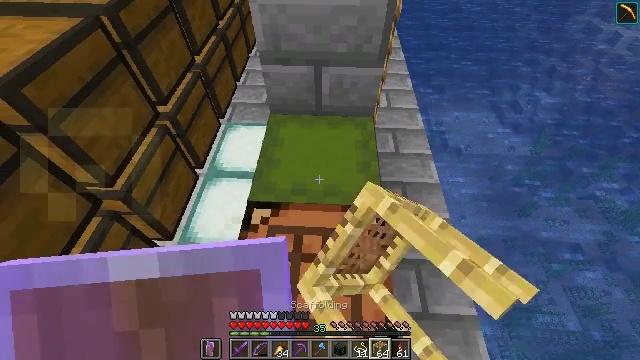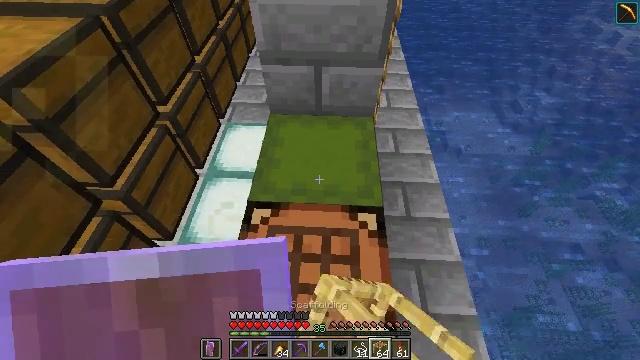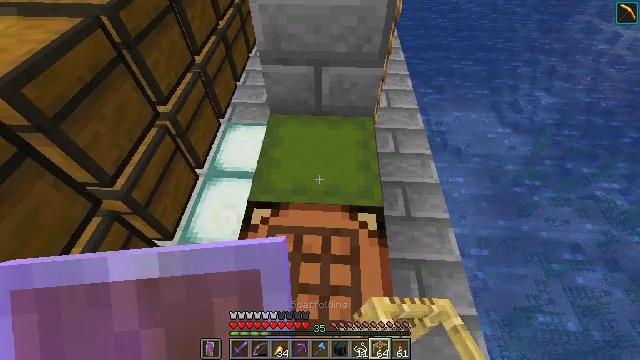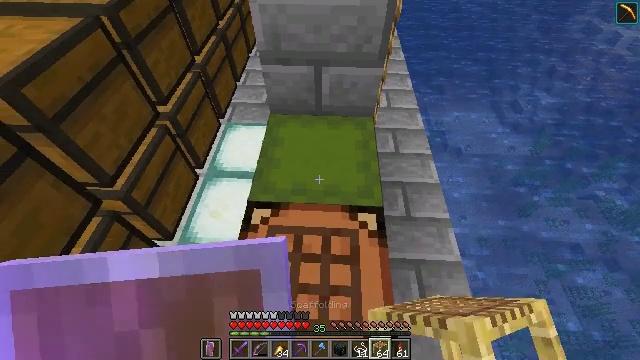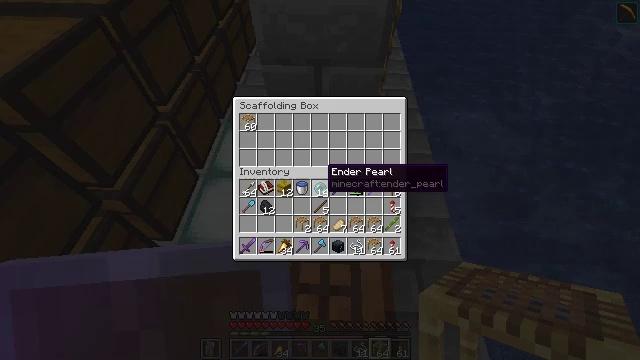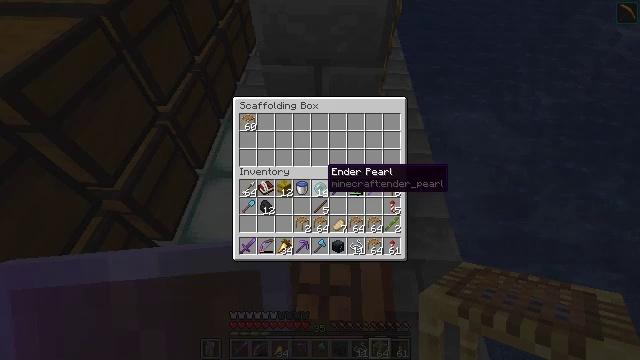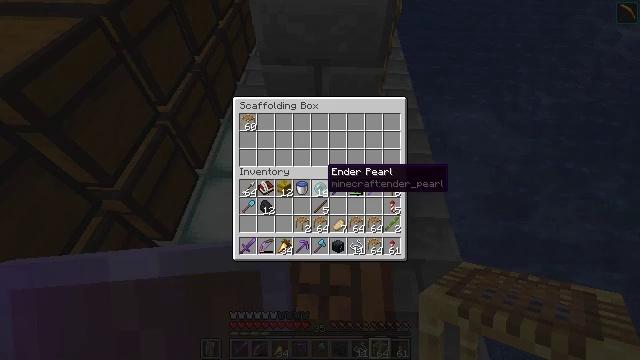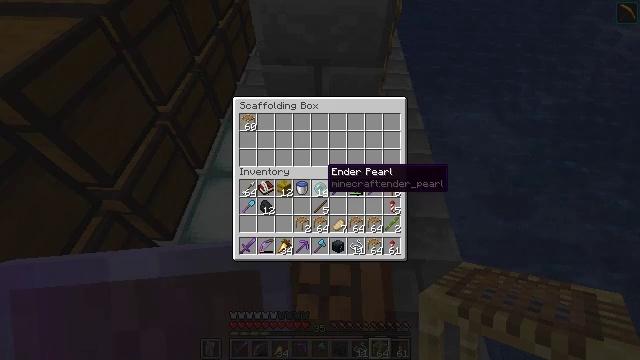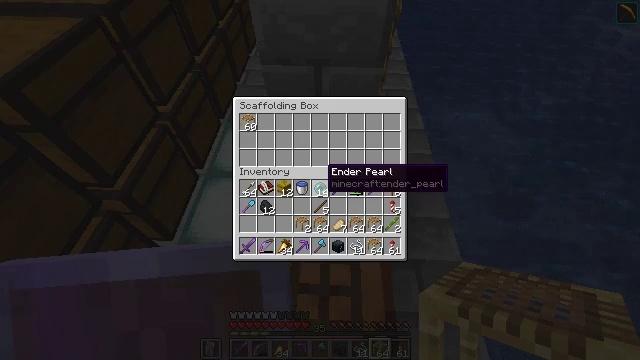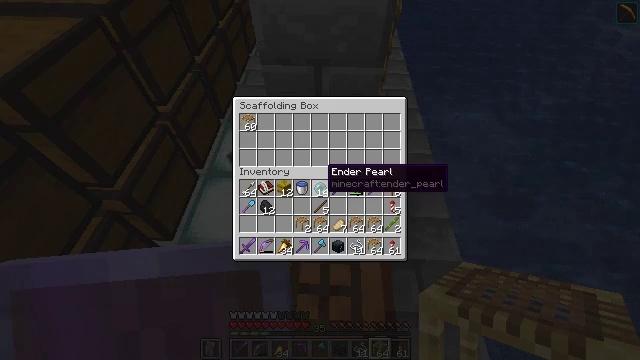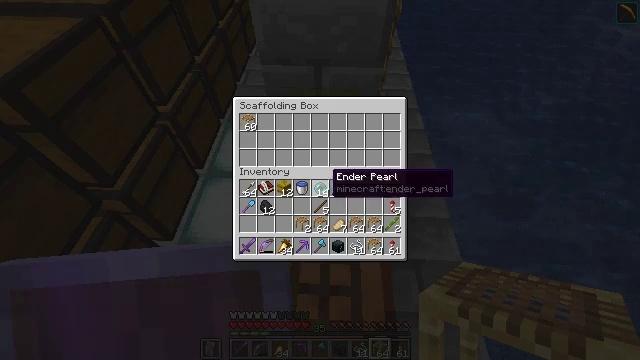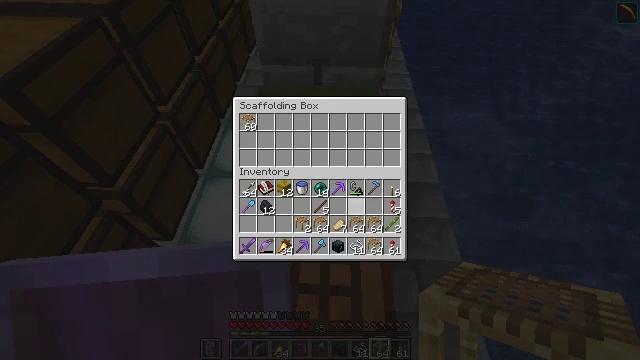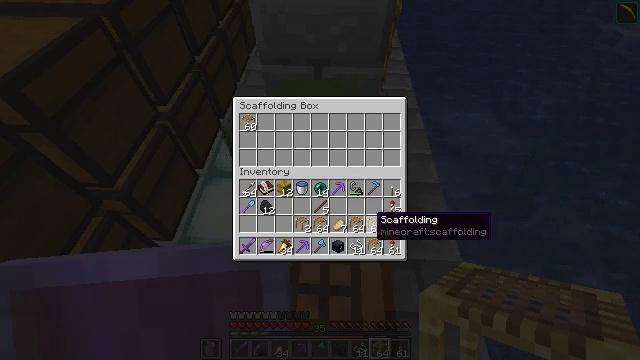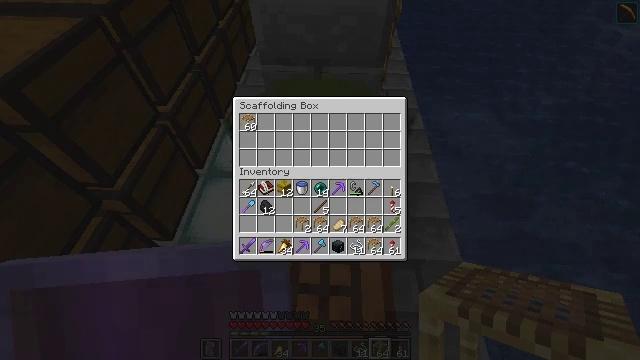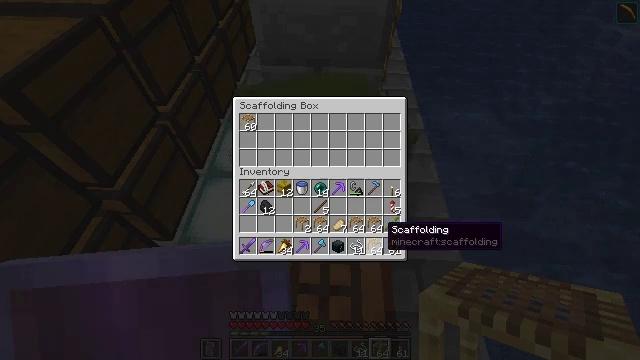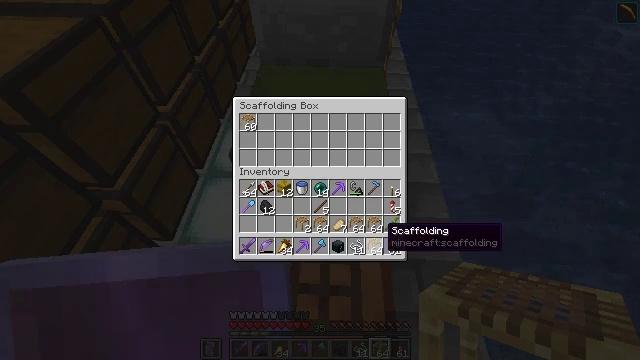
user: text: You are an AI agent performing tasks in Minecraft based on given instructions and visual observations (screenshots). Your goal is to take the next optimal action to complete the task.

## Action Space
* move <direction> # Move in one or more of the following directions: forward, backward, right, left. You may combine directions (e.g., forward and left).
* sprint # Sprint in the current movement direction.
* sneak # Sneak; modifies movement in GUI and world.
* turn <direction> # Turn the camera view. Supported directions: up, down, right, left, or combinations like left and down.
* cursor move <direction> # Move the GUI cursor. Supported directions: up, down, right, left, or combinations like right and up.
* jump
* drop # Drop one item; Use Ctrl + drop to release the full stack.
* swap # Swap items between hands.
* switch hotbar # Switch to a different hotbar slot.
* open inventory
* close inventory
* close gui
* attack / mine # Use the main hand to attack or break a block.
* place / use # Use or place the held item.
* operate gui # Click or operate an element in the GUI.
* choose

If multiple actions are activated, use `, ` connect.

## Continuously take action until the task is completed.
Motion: motion action
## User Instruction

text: Make a scaffolding item with bamboo and string.
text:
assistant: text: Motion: use / place
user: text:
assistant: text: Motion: no_op
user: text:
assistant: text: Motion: no_op
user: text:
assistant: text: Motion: no_op
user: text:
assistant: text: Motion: no_op
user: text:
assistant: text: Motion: no_op
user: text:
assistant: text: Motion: no_op
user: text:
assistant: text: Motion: no_op
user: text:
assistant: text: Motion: no_op
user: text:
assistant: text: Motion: no_op
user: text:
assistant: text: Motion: cursor move right and down
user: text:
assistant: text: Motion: cursor move right and down
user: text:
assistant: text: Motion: no_op
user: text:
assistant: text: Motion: no_op
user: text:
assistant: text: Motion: no_op
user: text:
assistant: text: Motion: no_op
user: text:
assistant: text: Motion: no_op
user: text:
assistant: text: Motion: no_op
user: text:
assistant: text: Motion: no_op
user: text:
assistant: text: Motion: sneak
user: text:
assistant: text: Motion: sneak
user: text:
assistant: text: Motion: sneak
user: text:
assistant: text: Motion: sneak, operate gui
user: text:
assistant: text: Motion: sneak, operate gui
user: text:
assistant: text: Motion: sneak, operate gui
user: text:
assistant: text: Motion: sneak
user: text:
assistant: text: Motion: sneak
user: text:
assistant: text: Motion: sneak, cursor move up
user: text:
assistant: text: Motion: sneak
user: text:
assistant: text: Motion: sneak